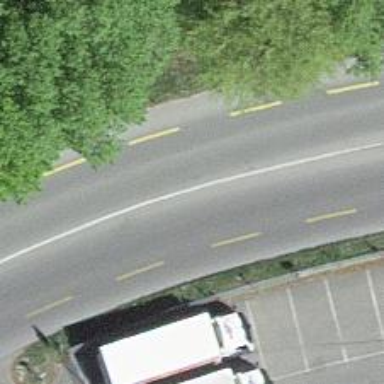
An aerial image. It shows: Primary road with asphalt surface.